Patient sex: F
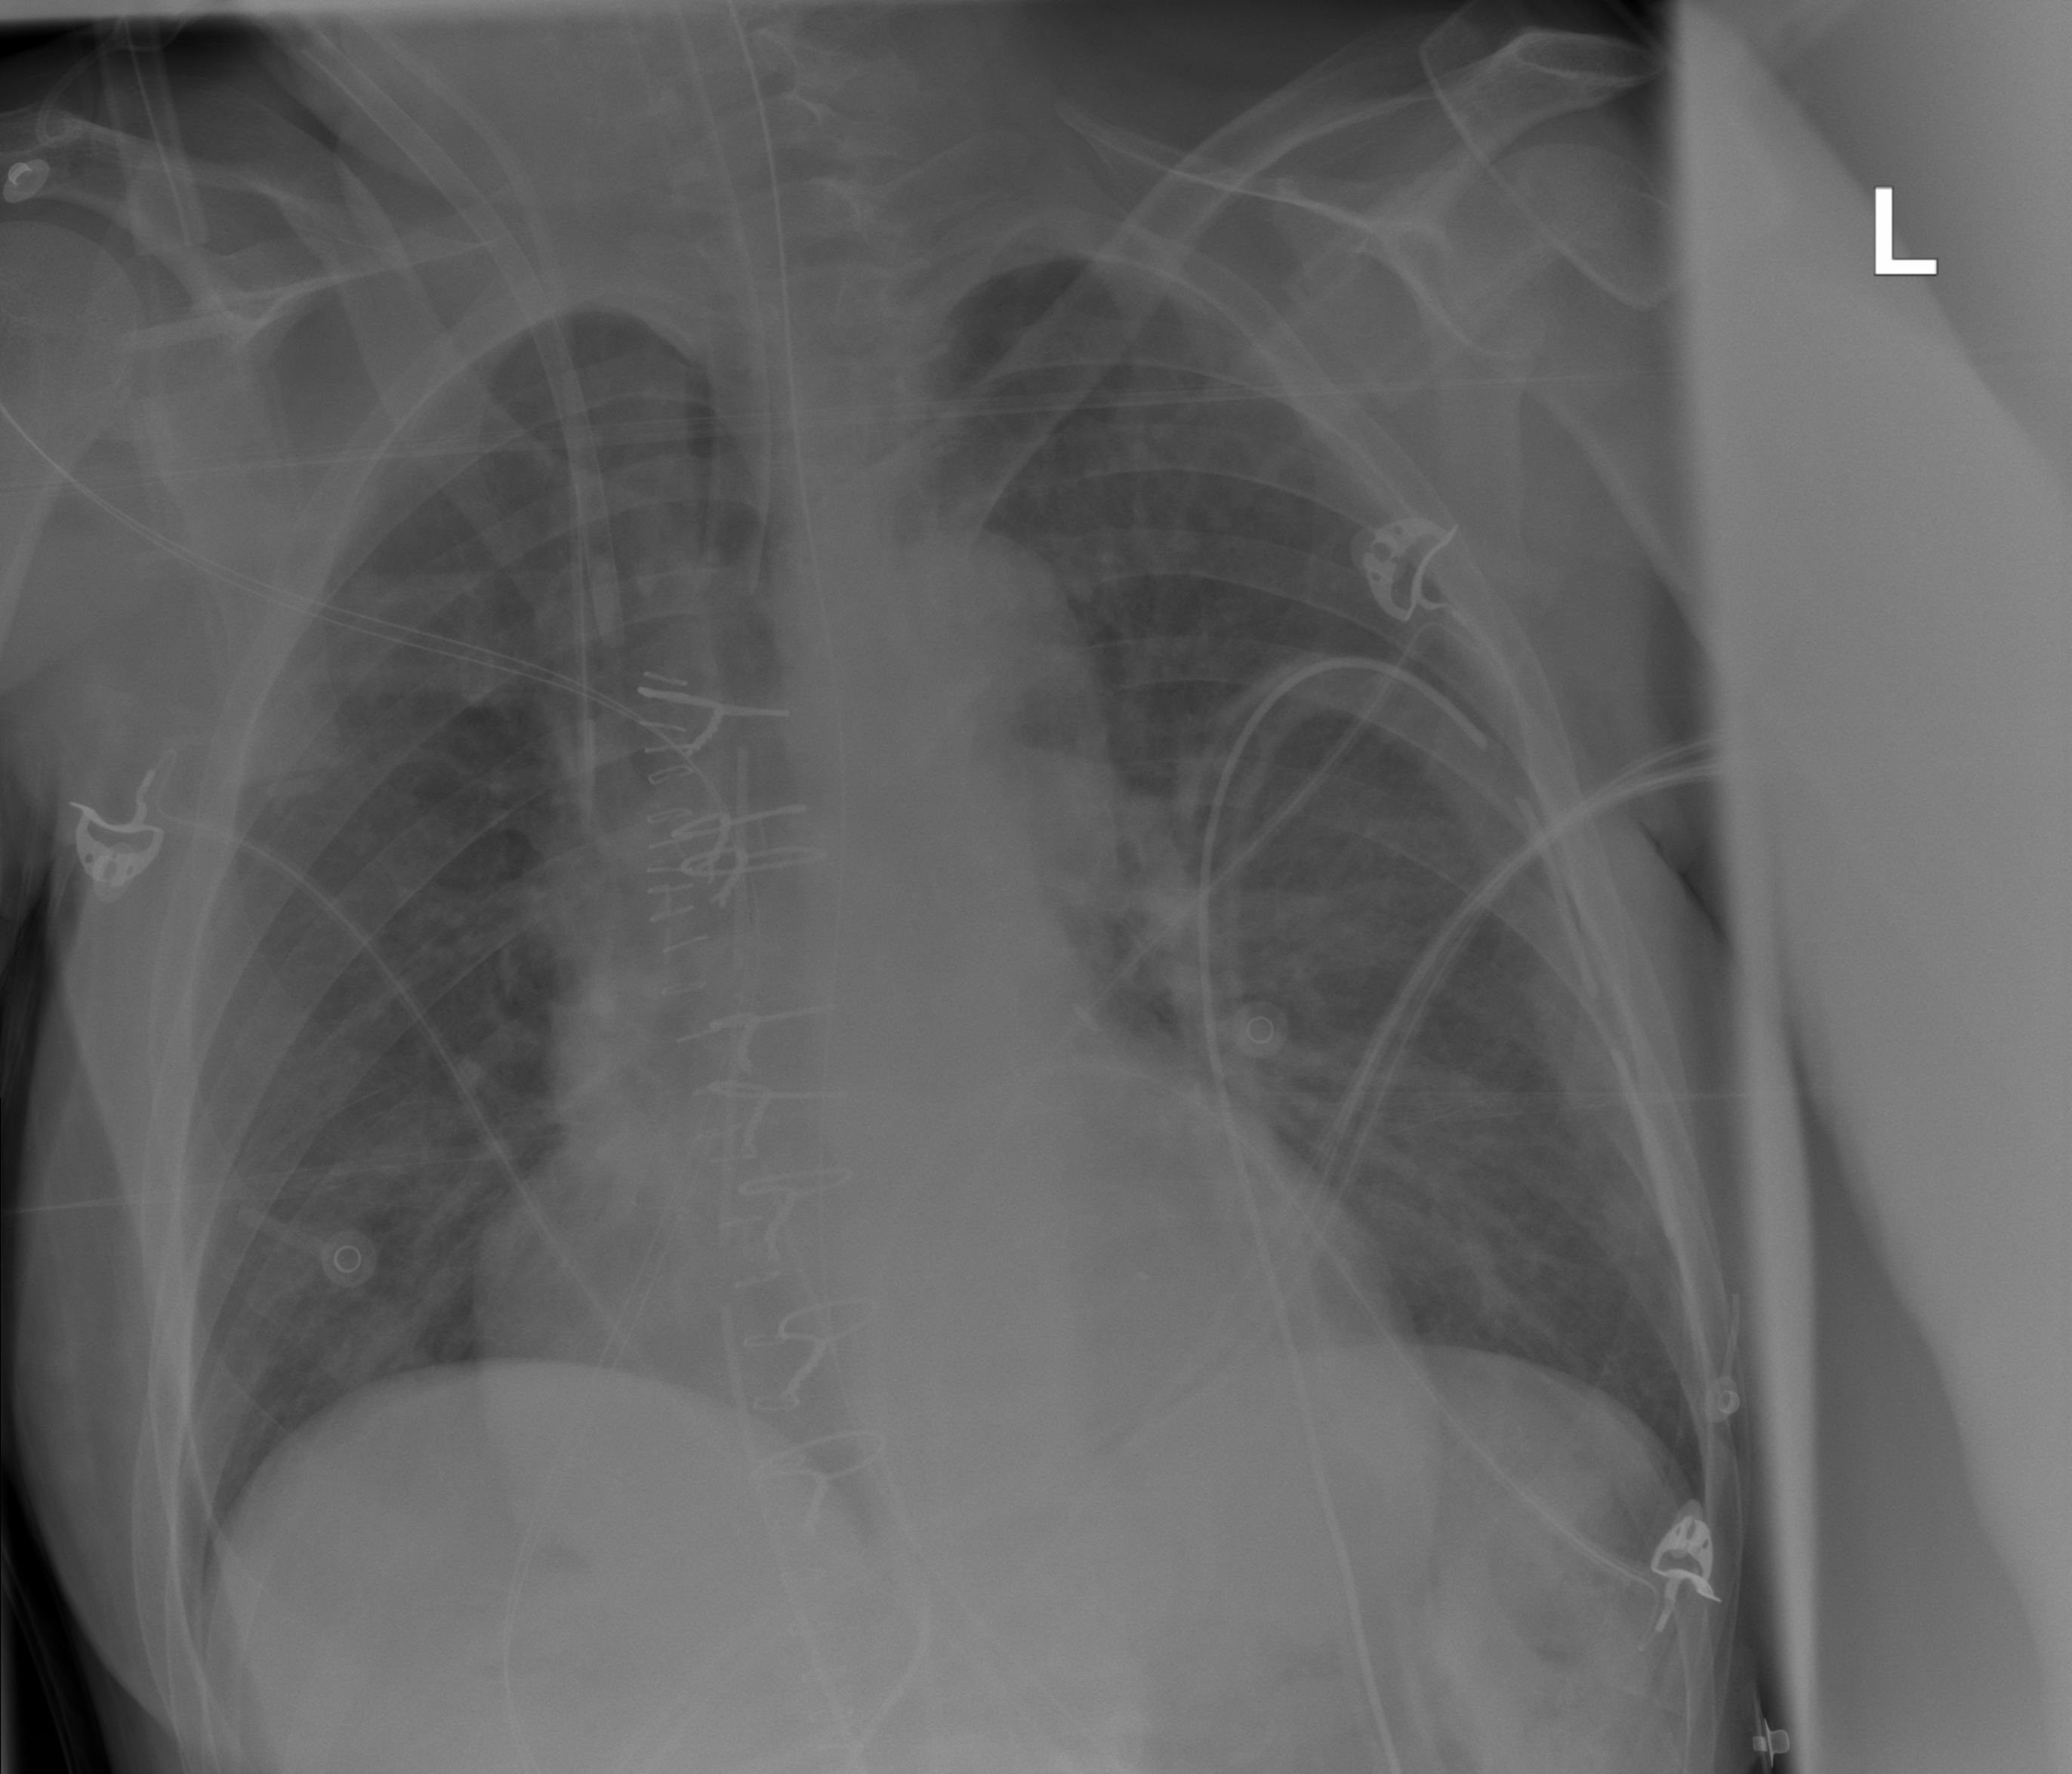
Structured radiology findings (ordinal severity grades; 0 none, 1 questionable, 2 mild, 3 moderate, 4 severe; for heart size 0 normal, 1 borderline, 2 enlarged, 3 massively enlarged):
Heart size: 2
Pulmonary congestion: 2
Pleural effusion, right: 0
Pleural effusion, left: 0
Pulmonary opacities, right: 1
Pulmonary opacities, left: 1
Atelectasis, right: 1
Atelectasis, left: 1